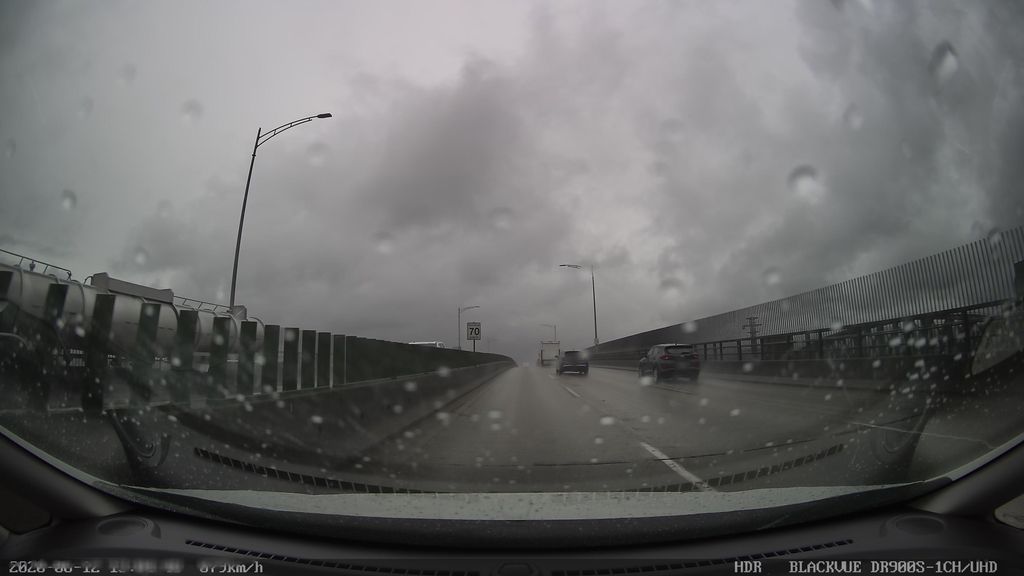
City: vancouver